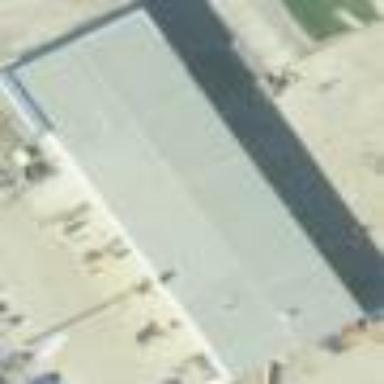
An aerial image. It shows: Building.